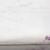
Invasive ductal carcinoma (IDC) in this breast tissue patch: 0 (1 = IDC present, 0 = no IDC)